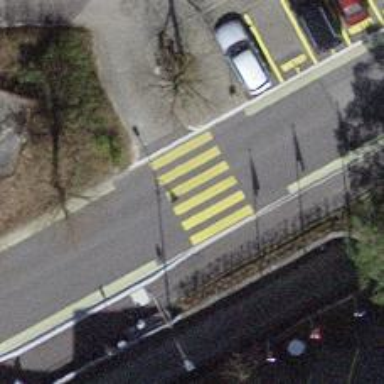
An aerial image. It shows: Uncontrolled zebra crossing.